Question: I have created a Google map using Dart and am currently in the process of adding markers. However the street names are so small its nearly impossible to read them and when zooming in to the map the size decreases further as shown here:
This problem also affects the zoom controls in the top left as well as the marker that is barely visible. Is there any way to increase the size of these?
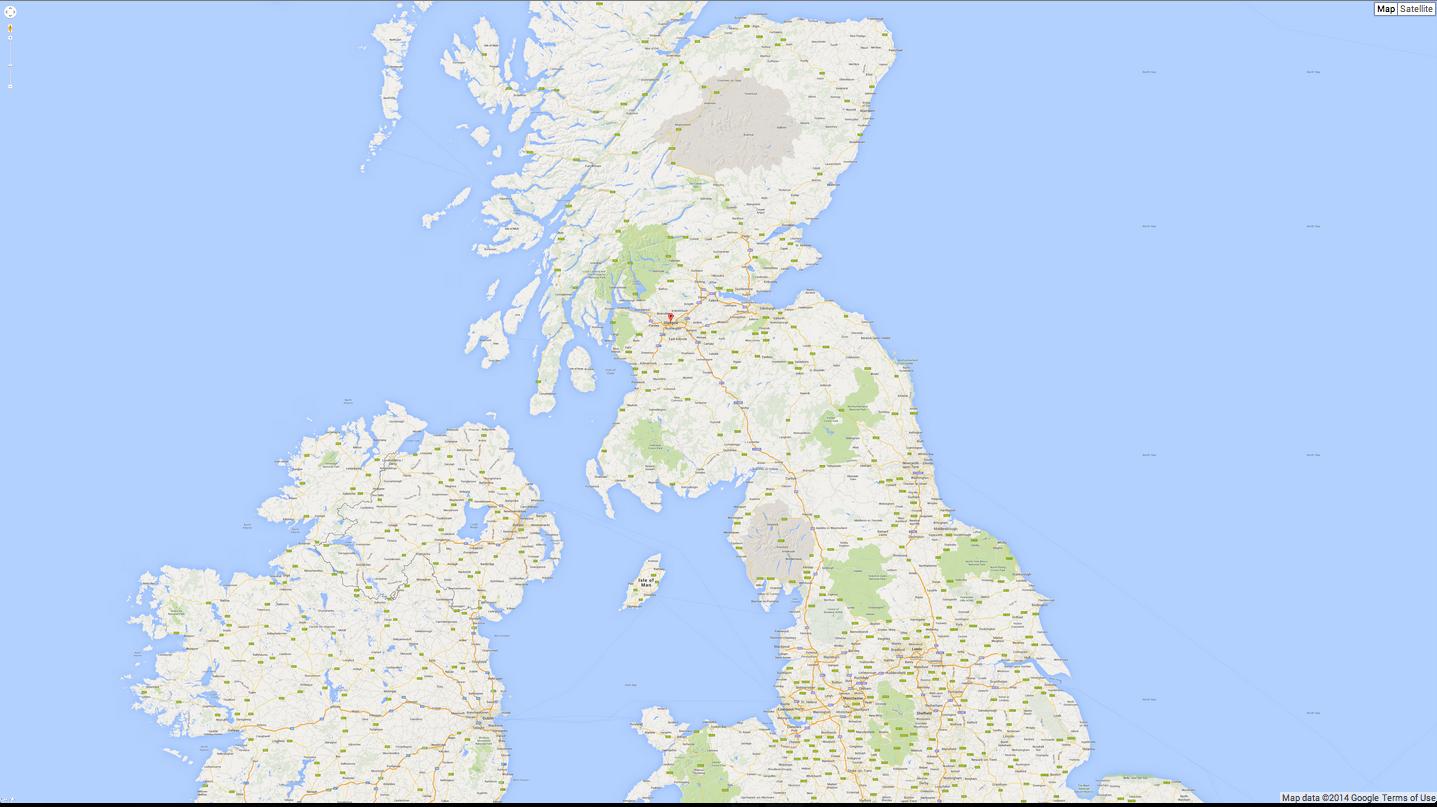
Answer: Check to see if you're zoomed in on the browser. 'Ctrl + 0' (Win/Linux) or 'Cmd + 0' (Mac) usually fixes this in all modern browsers. Google usually keeps sizes relatively standard.